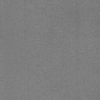
Label: dusty